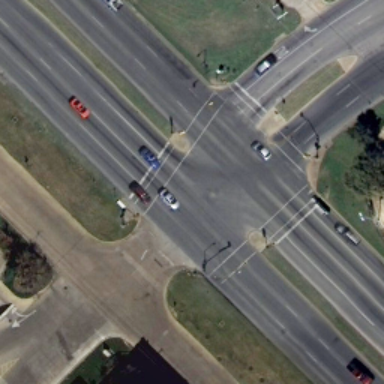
An intersection with no cars or pedestrians .